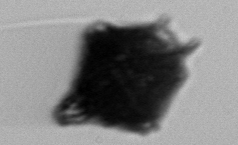
Label: Gonyaulax